RGB frame:
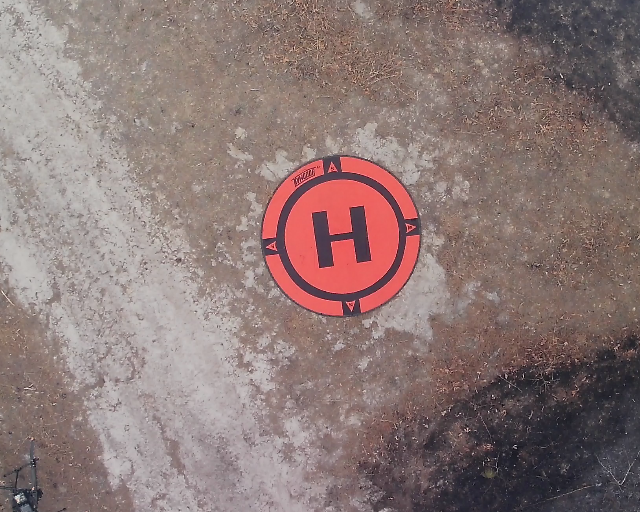
Thermal frame:
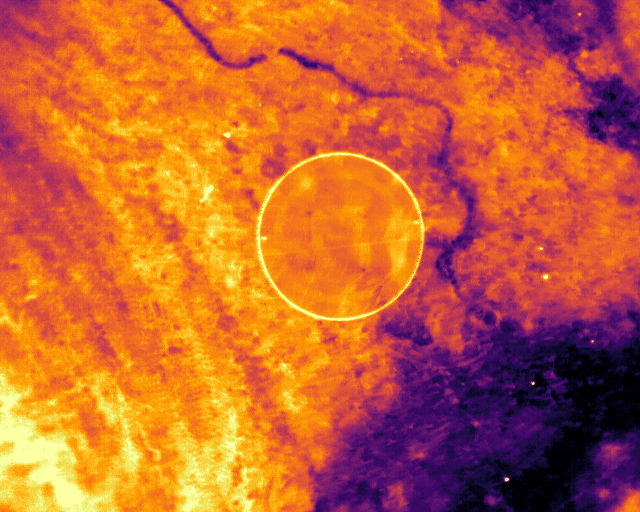
Captured: 2026-02-26 03:05:00
Pixels at or above 80 °C: 0 (fraction of frame: 0)